Interaction volume radius: 10 \u00c5
Interaction volume height: 20 \u00c5
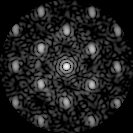
Disorder parameter: 0.3907